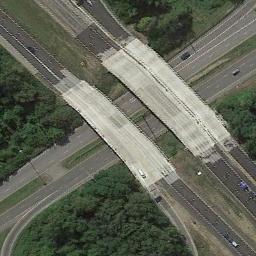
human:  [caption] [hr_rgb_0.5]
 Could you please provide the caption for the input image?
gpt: The overpass is on the grass next to some trees .

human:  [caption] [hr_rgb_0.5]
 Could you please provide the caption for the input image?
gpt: This overpass intersects the road at right angle .

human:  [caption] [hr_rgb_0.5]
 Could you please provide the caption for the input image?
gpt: Many trees are beside the overpass .

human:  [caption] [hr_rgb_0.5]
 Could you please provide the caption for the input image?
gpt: The cross-line overpass is over the road on the green space .

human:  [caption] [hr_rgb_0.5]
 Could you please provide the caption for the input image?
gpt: There are some green trees beside the overpass .